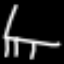
Label: chair